Question: I got an issue with the table's style.
When I try to change the '<thead>''s padding, it doesn't change.
And it happens with more style element.
That's my code:
<URL>
And here is the result:

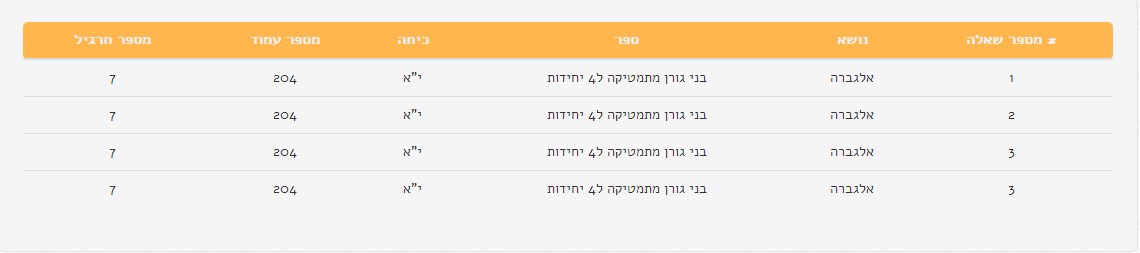
Answer: One solution is to add the '!important' flag for your padding:
'''
table th{
padding: 50px !important;
background-color: #ffb74d;
color:#EEEEEE
}
'''
<URL>